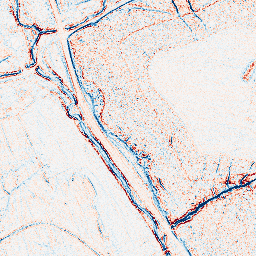
Category: edge_preserving
Decomposition family: bilateral
Decomposition parameters: d: 5
sigma_color: 100
sigma_space: 50
Upsampling method: quartic
Upsampling parameters: scale: 8
Upsampling scale: 8